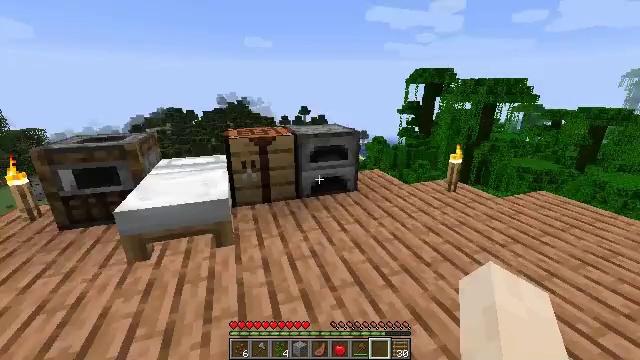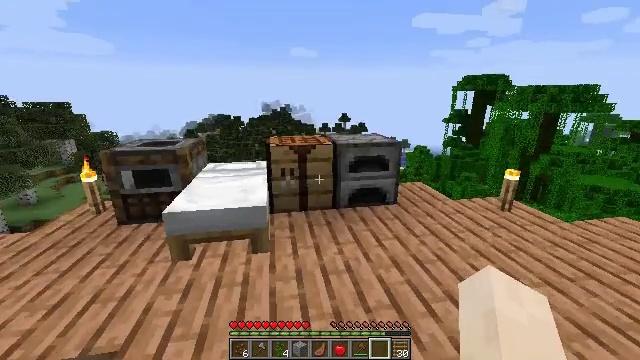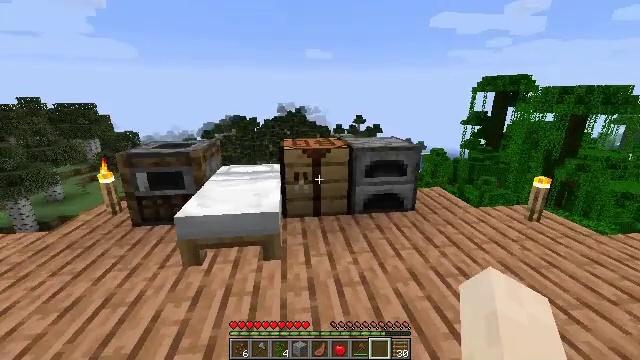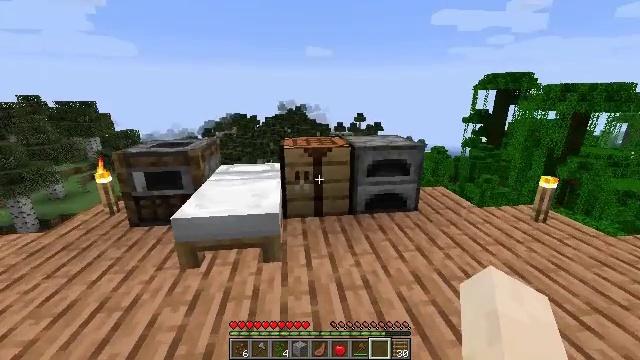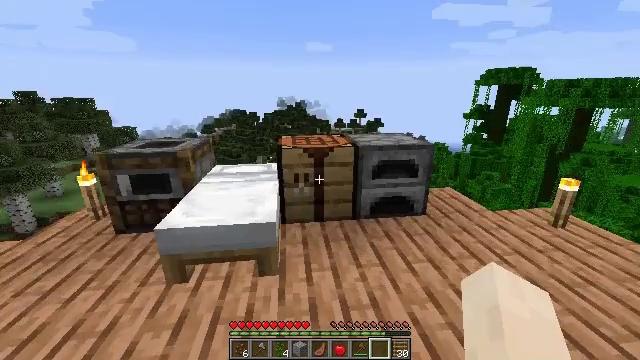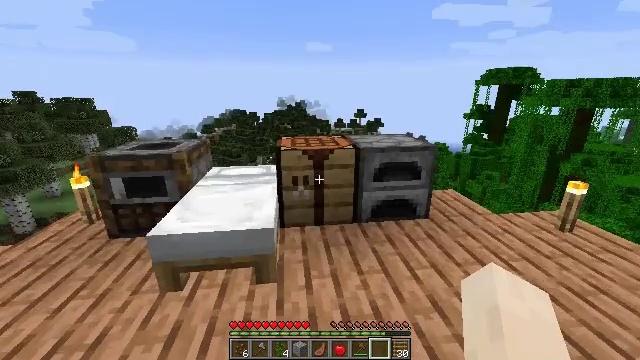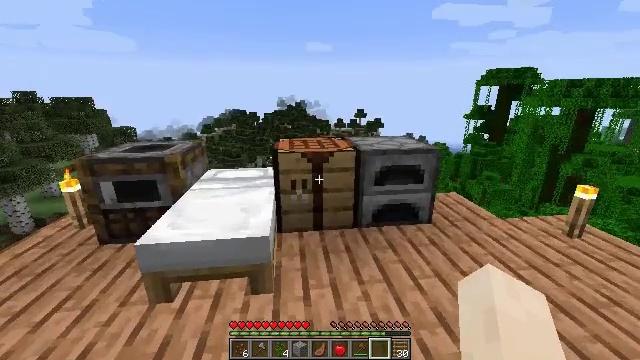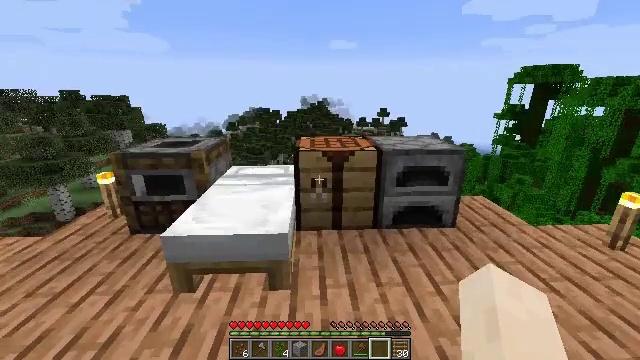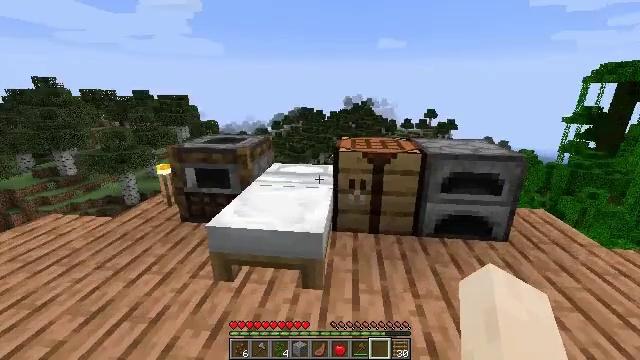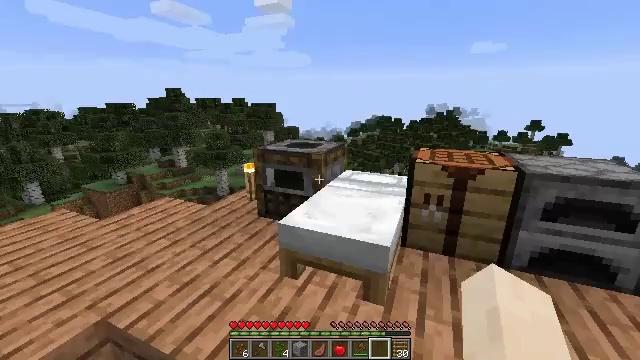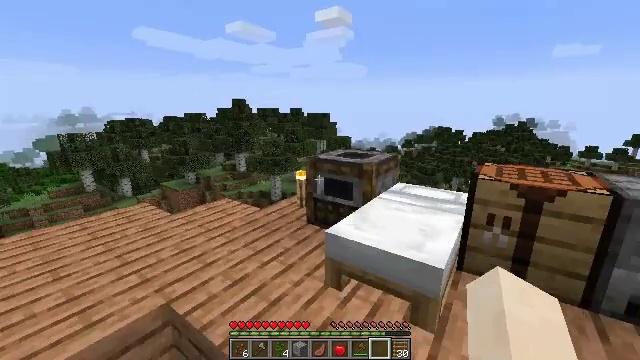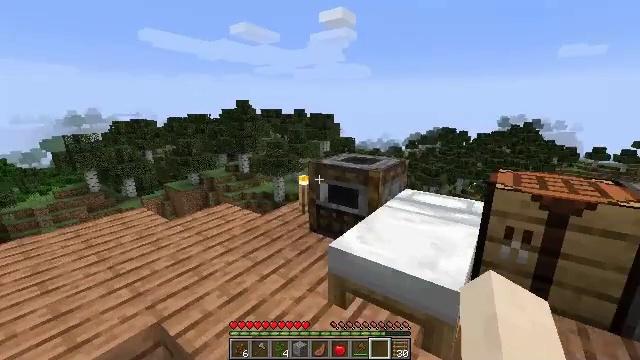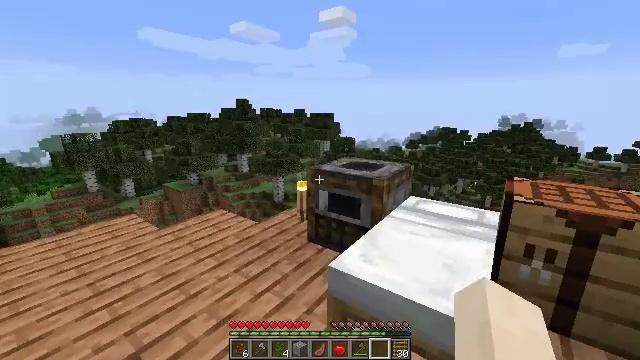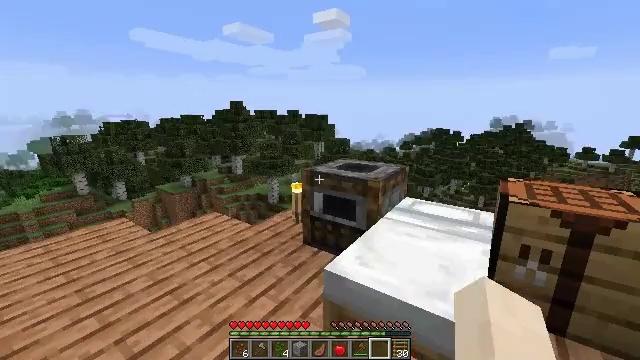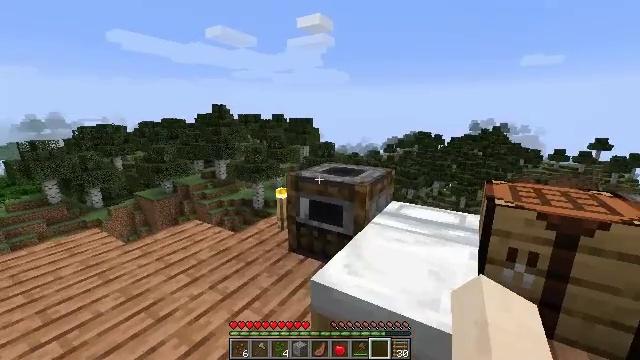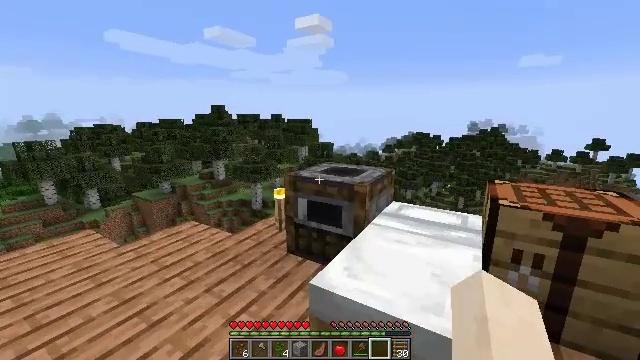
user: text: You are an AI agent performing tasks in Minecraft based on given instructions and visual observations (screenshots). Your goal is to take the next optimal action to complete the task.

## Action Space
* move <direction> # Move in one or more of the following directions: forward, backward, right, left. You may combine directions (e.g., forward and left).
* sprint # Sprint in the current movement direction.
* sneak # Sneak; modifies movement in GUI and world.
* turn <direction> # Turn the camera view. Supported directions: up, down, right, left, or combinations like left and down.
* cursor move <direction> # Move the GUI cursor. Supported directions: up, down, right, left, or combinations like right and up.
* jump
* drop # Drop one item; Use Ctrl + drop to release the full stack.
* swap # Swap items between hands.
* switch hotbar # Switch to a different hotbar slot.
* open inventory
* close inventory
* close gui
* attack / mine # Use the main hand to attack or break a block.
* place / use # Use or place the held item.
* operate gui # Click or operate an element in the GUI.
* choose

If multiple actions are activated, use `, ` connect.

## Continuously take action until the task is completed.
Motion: motion action
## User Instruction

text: Use the crafting table to craft sugar.
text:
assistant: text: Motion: move forward, turn left and up
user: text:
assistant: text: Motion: move forward, turn left
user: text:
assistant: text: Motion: move forward
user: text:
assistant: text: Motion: move forward
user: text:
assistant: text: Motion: no_op
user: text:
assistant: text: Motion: no_op
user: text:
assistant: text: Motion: turn left
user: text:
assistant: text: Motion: turn left
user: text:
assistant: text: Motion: turn left and up
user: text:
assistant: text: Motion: move forward, turn left and up
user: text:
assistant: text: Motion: move forward
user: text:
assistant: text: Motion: move forward
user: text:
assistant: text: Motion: turn right
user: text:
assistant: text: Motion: turn right
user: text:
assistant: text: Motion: use / place
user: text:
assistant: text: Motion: use / place
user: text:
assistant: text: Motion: use / place
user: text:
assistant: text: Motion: use / place
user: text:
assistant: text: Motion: no_op
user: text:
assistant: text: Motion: open gui
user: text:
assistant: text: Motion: no_op
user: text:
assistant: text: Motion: no_op
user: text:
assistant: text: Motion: no_op
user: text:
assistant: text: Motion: no_op
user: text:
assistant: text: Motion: no_op
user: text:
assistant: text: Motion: no_op
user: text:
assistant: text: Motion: no_op
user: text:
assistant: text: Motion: no_op
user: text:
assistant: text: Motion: no_op
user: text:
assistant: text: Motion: no_op